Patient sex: M
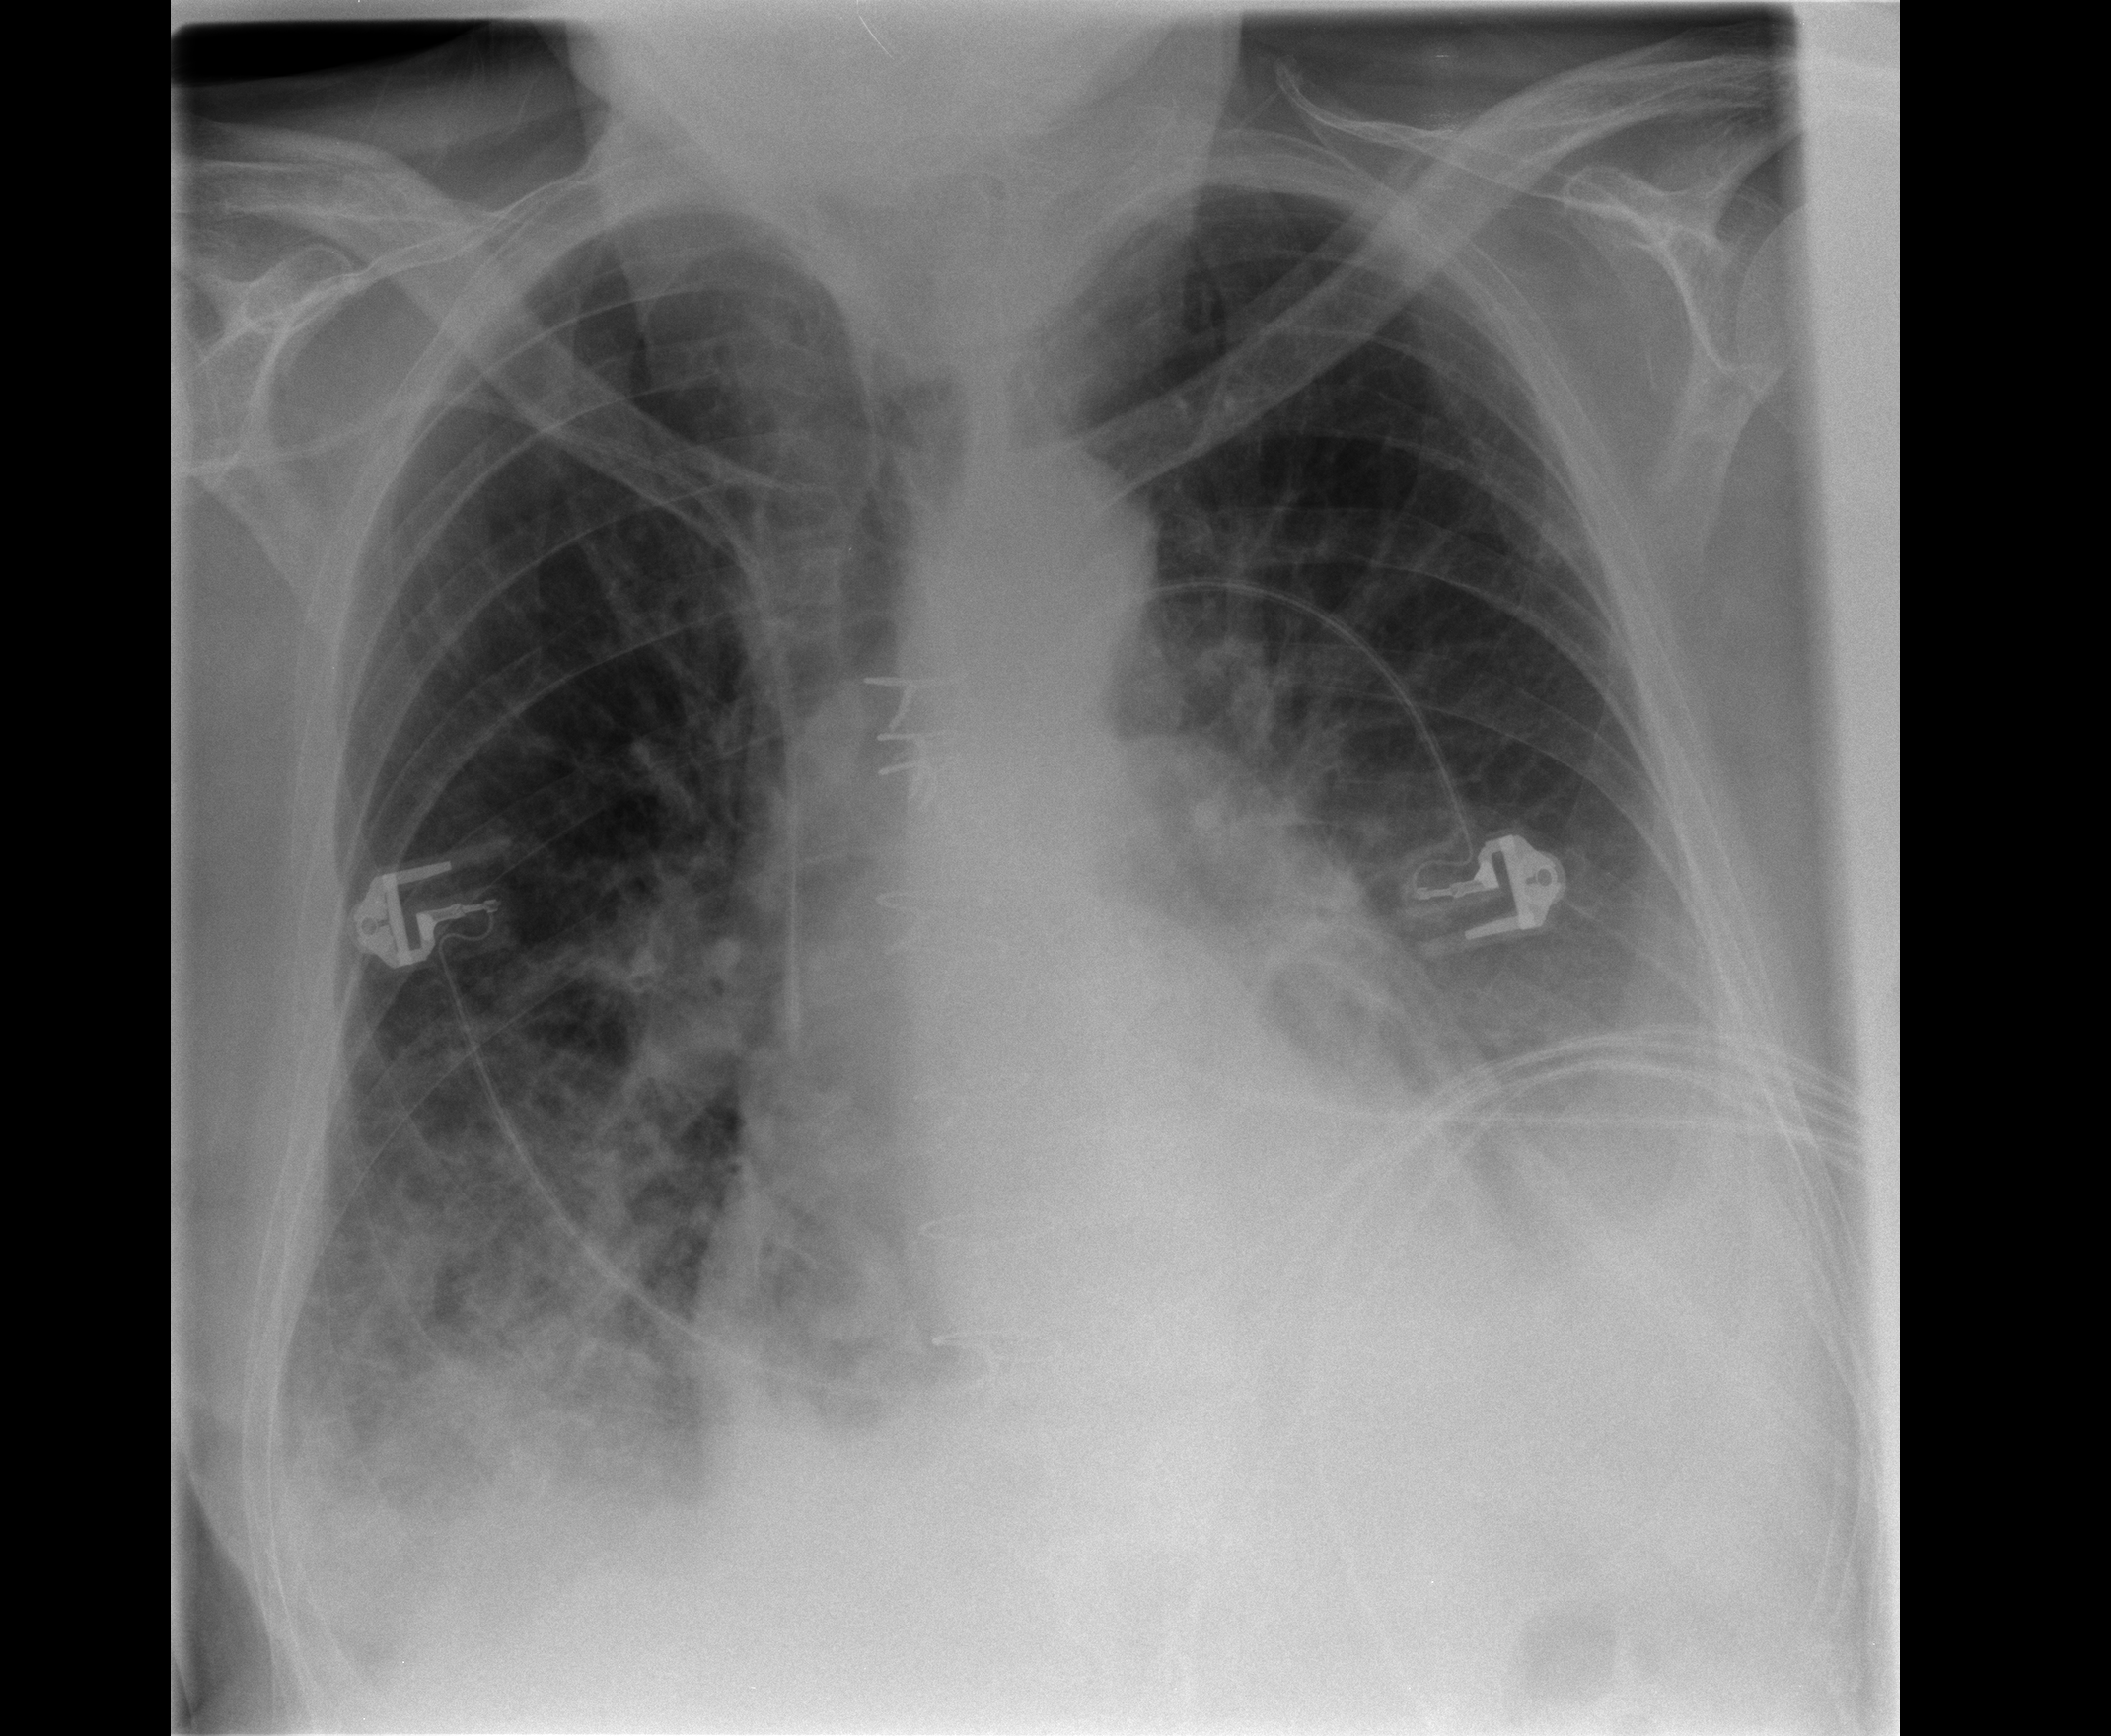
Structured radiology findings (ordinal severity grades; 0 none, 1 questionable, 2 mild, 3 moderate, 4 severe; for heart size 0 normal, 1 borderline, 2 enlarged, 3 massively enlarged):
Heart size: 0
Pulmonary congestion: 2
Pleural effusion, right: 2
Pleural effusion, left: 2
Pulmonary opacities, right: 3
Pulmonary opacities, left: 2
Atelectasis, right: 2
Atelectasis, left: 2